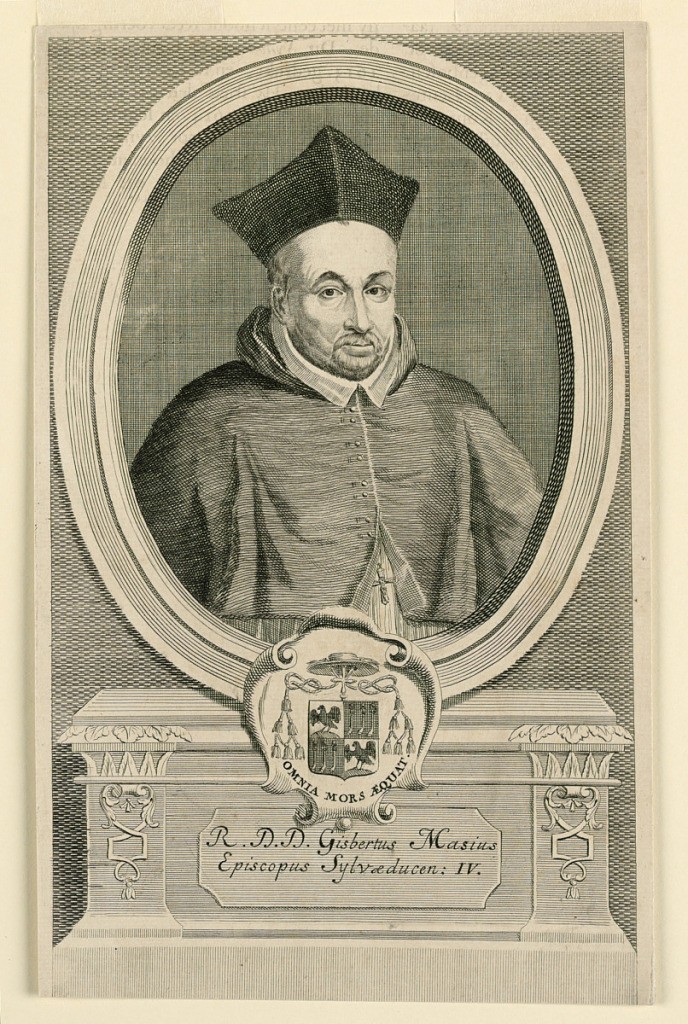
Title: Portrait of Gisbertus Masius, Bishop of Sylva
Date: ca. 1700-1730
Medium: Engraving on paper
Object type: Print
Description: Within an oval frame is the bust portrait of a cleric, wearing a beretta, moustache, and chin-whiskers; his cape is partly open, showing his episcopal cross. Below, his escutcheon and motto, and inscription.